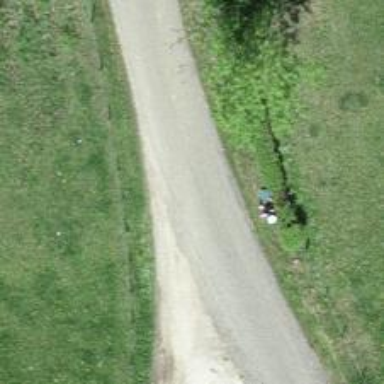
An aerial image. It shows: Track road with grade4 tracktype.